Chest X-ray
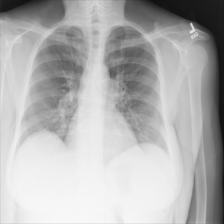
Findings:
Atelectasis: negative
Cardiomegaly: negative
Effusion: negative
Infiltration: negative
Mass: negative
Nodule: negative
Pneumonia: negative
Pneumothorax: negative
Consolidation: negative
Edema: negative
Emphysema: negative
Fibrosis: negative
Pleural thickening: negative
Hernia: negative